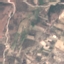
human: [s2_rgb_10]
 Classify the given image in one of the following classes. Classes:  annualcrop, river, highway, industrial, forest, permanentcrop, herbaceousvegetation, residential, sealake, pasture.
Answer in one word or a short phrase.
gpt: PermanentCrop